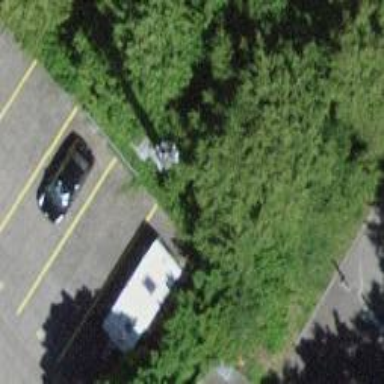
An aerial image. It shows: Man-made mast used for communication purposes.